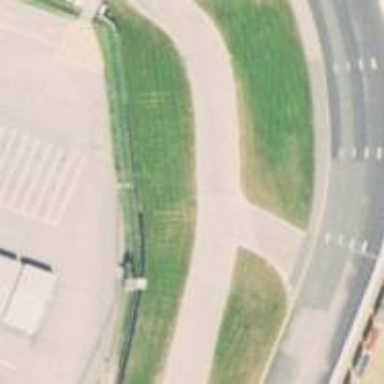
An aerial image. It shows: Asphalt raceway designed for motor sports.